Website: macys
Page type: customer-info-address
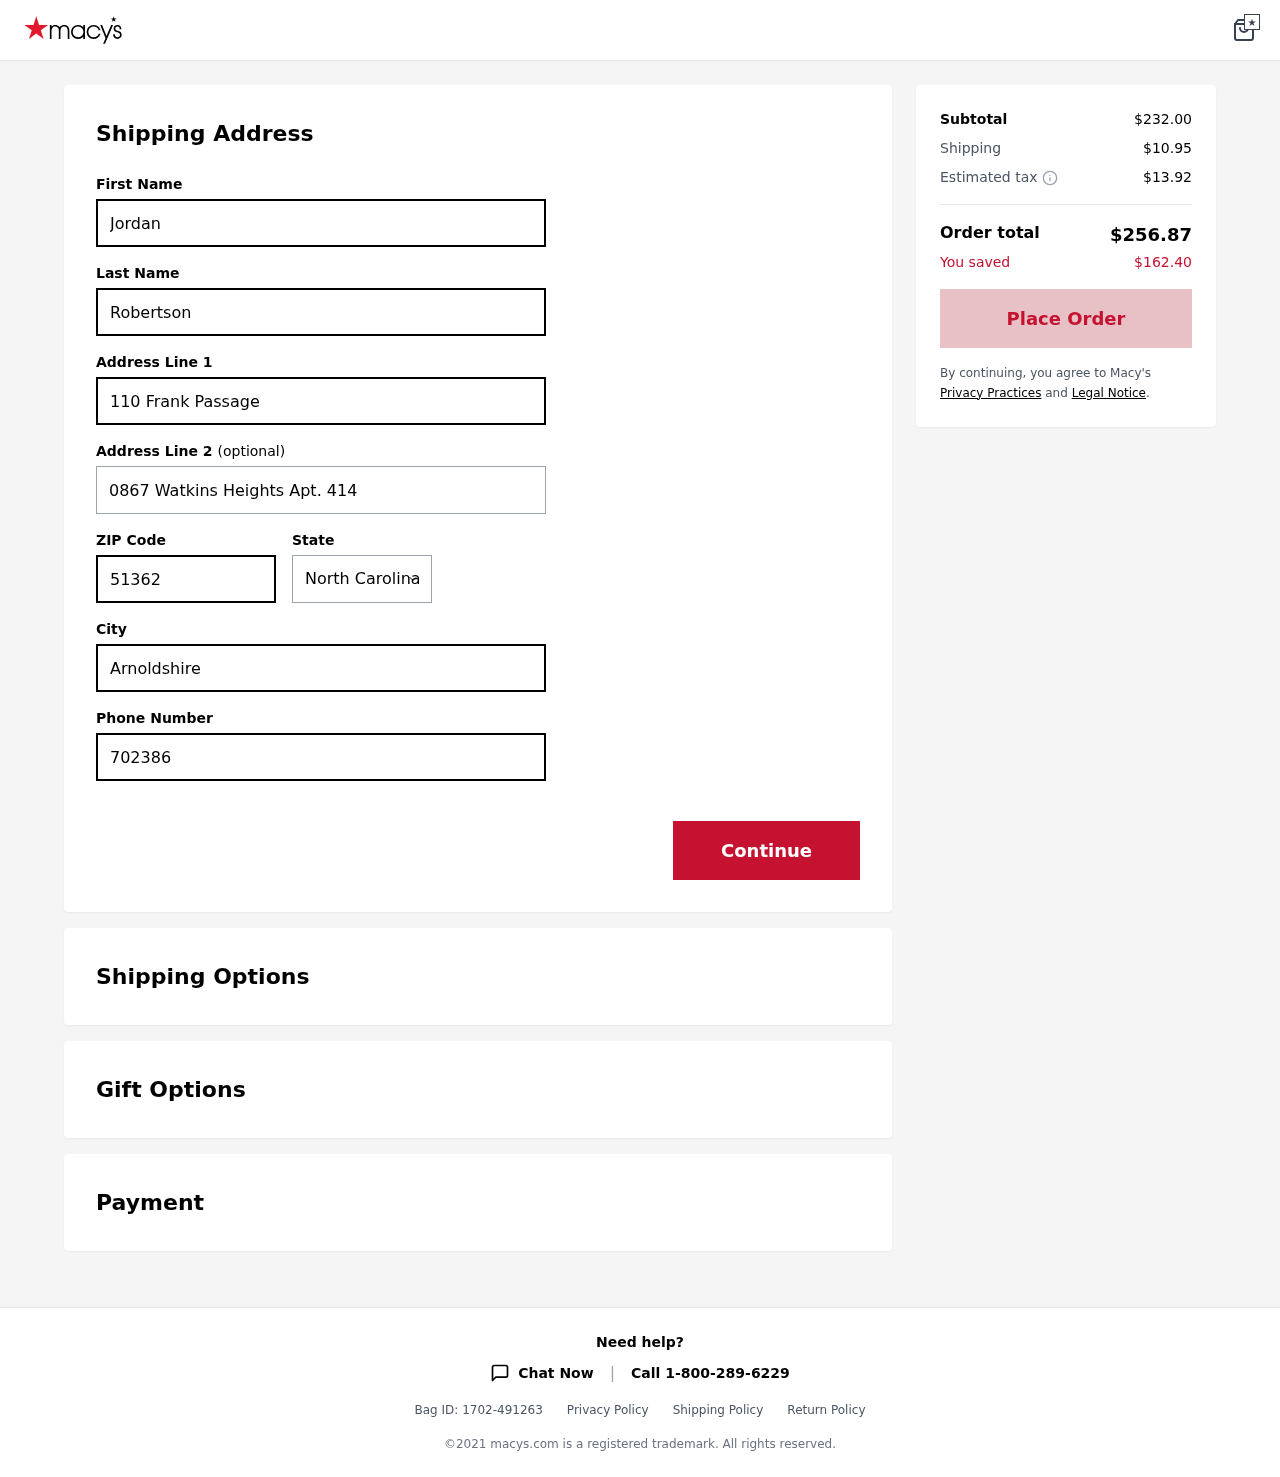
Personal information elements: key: PII_CITY
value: Arnoldshire
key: PII_FIRSTNAME
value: Jordan
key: PII_LASTNAME
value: Robertson
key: PII_PHONE
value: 7023868216
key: PII_POSTCODE
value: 51362
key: PII_STATE
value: North Carolina
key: PII_STREET
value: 110 Frank Passage
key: PII_STREET2
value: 0867 Watkins Heights Apt. 414
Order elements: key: ORDER_SUBTOTAL
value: $232.00
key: ORDER_SHIPPING_COST
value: $10.95
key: ORDER_TAX
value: $13.92
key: ORDER_TOTAL
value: $256.87
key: ORDER_SAVINGS
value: $162.40